Interaction volume radius: 5 \u00c5
Interaction volume height: 10 \u00c5
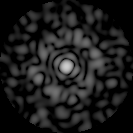
Disorder parameter: 0.8334